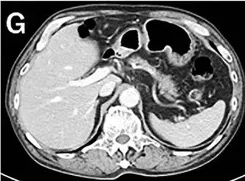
Gd-EOB-DTPA enhanced MRI of this patient. Portal phase.
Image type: radiology (ct)